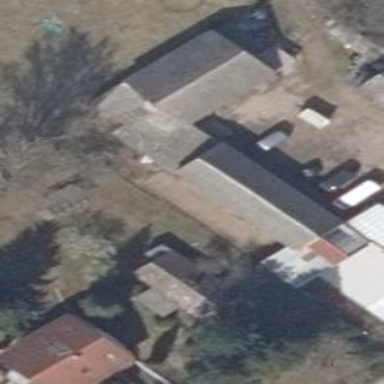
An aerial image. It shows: Shed.